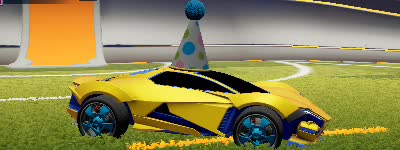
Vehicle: werewolf